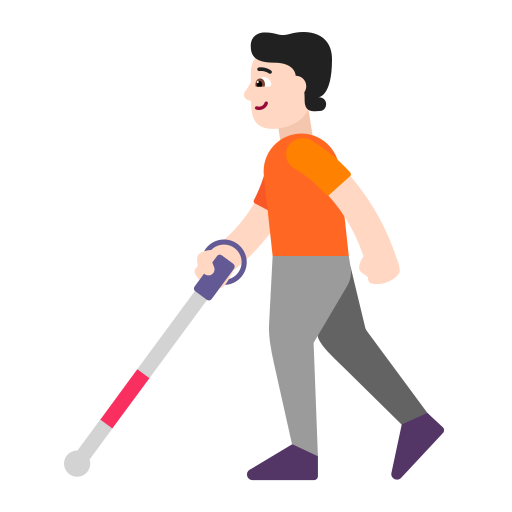
person with white cane flat light